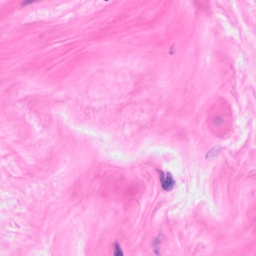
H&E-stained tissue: Breast